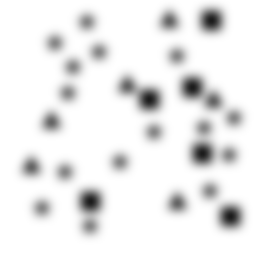
Squares: 6
Triangles: 6
Stars: 15
Total shapes: 27